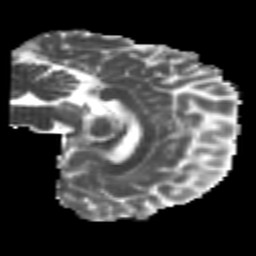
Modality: MD
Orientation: sagittal
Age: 22
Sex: male
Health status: healthy
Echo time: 0.074 s